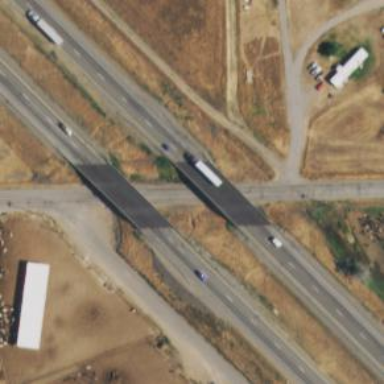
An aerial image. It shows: Viaduct bridge on asphalt motorway.